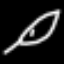
Label: leaf